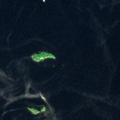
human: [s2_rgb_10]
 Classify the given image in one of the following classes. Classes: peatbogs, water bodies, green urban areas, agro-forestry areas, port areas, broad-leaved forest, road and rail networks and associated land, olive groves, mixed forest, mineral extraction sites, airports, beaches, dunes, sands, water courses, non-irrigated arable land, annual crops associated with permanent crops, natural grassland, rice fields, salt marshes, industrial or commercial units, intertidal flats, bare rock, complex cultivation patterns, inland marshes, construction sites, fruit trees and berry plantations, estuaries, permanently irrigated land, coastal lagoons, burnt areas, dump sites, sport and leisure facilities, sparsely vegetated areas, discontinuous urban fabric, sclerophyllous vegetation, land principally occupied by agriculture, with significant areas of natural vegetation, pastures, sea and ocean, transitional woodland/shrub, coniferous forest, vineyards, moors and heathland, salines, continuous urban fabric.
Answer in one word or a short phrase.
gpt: water bodies